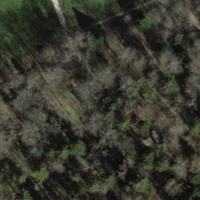
EUNIS habitat code: 41
Species observed at this site:
Allium ursinum